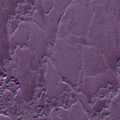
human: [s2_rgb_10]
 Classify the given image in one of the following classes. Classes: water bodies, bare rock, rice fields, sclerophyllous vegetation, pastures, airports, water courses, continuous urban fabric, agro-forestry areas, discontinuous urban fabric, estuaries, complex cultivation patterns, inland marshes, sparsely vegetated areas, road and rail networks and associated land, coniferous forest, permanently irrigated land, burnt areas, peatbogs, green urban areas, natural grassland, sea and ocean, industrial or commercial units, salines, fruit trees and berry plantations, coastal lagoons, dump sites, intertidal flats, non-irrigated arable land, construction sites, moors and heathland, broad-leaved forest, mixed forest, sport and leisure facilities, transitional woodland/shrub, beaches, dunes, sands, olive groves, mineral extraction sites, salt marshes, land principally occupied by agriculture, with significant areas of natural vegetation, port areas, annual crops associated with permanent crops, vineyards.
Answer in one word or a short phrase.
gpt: sea and ocean